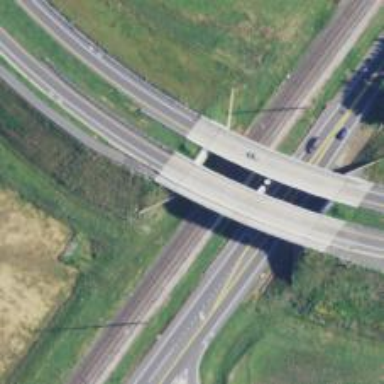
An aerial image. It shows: Asphalt path on bridge with excellent trail visibility.